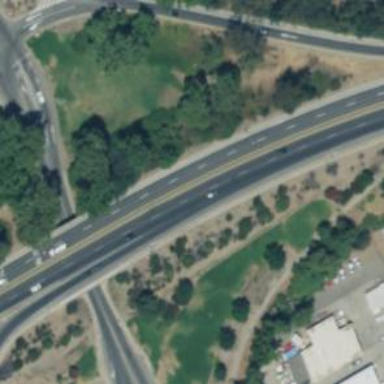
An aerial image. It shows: Asphalt trunk link road.